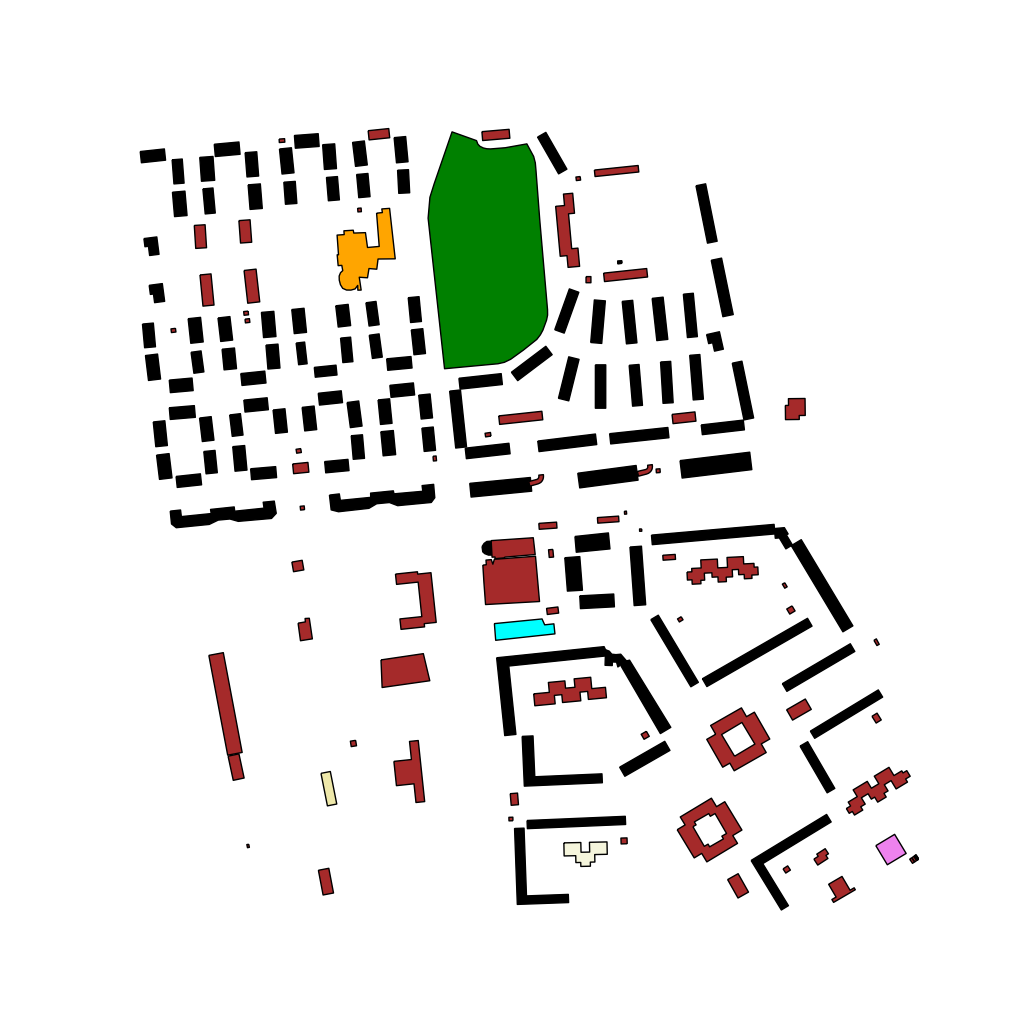
Tags: overhead vector_map, business, recreation, residential, special, transport, historical, modern, soviet, high_rise, individual_rise, low_rise, medium_rise, density_3, Building, Cafe, Dentist, Facility, Mall, Park, School, Ythsport, 1.0 km²